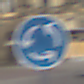
Verkehrszeichen: Kreisverkehr
Umgebung: Outdoor, Urban
Tageszeit: MorningAfternoon
Wetter: PartlyCloudy
Licht: Natural
Jahreszeit: NotSpecified
Kontrast: LowContrast